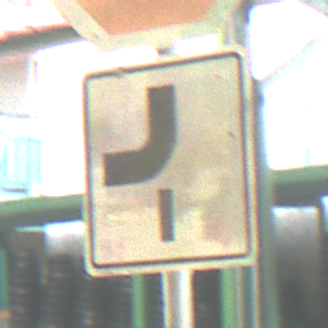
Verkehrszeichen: VerlaufVorfahrtsstrasse7
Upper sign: Stop
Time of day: MorningAfternoon
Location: Roofed (Special)
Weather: NotSpecified
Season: NotSpecified
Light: Artificial